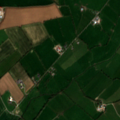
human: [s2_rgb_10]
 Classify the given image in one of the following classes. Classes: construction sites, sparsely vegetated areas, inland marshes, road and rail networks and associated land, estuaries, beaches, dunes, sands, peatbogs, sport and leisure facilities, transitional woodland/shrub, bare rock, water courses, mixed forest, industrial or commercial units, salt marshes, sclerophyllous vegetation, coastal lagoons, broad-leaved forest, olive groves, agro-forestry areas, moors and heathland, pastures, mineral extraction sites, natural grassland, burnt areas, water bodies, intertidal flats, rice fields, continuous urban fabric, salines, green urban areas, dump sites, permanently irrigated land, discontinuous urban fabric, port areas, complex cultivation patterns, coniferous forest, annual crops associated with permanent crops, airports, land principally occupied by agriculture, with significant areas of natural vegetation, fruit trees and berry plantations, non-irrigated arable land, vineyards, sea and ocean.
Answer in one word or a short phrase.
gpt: non-irrigated arable land, pastures